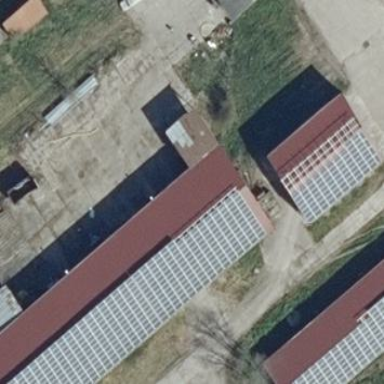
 generating electricity through photovoltaic methods."